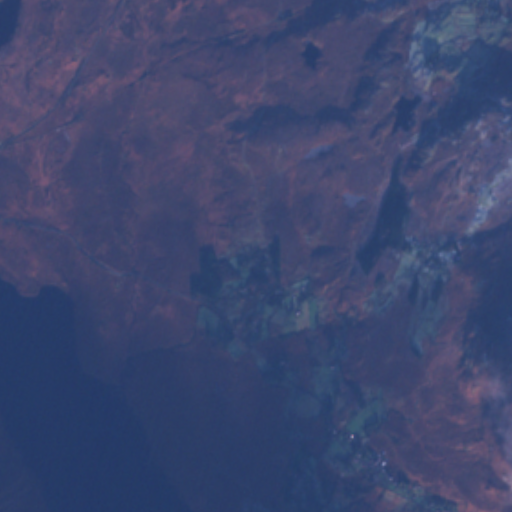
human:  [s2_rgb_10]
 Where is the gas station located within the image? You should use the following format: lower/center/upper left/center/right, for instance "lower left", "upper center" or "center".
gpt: The gas station is located in the lower right of the image.
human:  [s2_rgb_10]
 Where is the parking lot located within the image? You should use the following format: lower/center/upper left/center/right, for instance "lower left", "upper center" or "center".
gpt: The parking lot is located in the lower right of the image.
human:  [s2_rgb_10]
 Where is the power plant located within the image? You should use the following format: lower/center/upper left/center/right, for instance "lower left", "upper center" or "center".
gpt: There is no power plant in the image.